Question: I have this matlab file which has a field called "data". In "data" I have lots of fields for different bonds (x5Q12... etc).

I am trying to produce ONE box plot that contains ONE column from each of the fields (i.e. a box diagram with 36 boxes in it). I tried this code (e.g. to plot a box for column 2 in all of the bonds) but it does't work for me:
'''
boxplot(gilts_withoutdates.data.:(:,2));figure(gcf);
'''
I know my understanding of calling different levels in a structure is a problem here. Any suggestions, please? Many thanks.
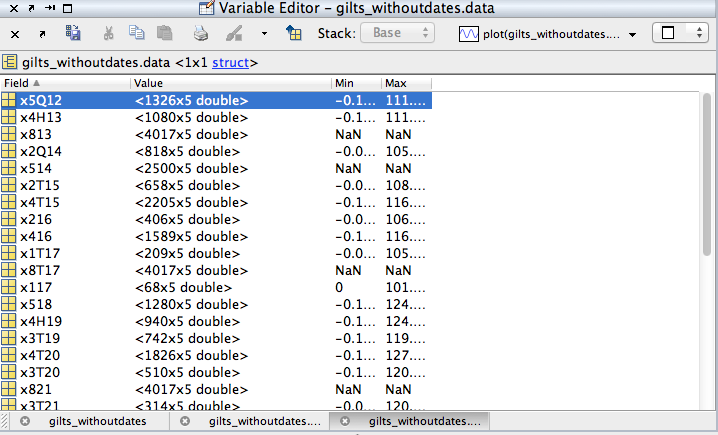
Answer: You can use <URL> to extract the data from a particular column of all fields of a structure.
'''
col2plot = 2; %# this is the column you want to plot
%# return, for each field in the structure, the specified
%# column in a cell array
data2plot = structfun(@(x){x(:,col2plot)},gilts_withoutdates.data);
%# convert the cell array into a vector plus group indices
groupIdx = arrayfun(@(x)x*ones(size(data2plot{x})),1:length(data2plot),'uni',0);
groupIdx = cat(1,groupIdx{:});
data2plot = cat(1,data2plot{:});
%# create a compact boxplot
boxplot(data2plot,groupIdx,'plotStyle','compact','labels',labels)
'''
If you're interested in the distribution of the data, I can recommend my function <URL>.